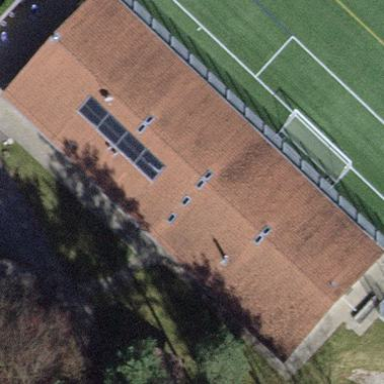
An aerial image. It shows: Gabled-roof building that houses restaurant and nearby there is soccer field.